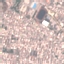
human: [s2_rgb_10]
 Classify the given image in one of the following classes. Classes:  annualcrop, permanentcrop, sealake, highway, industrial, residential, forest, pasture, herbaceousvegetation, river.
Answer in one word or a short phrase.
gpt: Residential